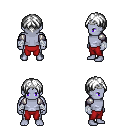
a pixel art fantasy rpg character, male body template, dark elf, purple skin, steel arm armor, red pants, white parted hairstyle, silver tiara, white cloth bandages, four views (front, back, left, right), 2x2 character sprite sheet, small pixel art, hard edges, no anti-aliasing